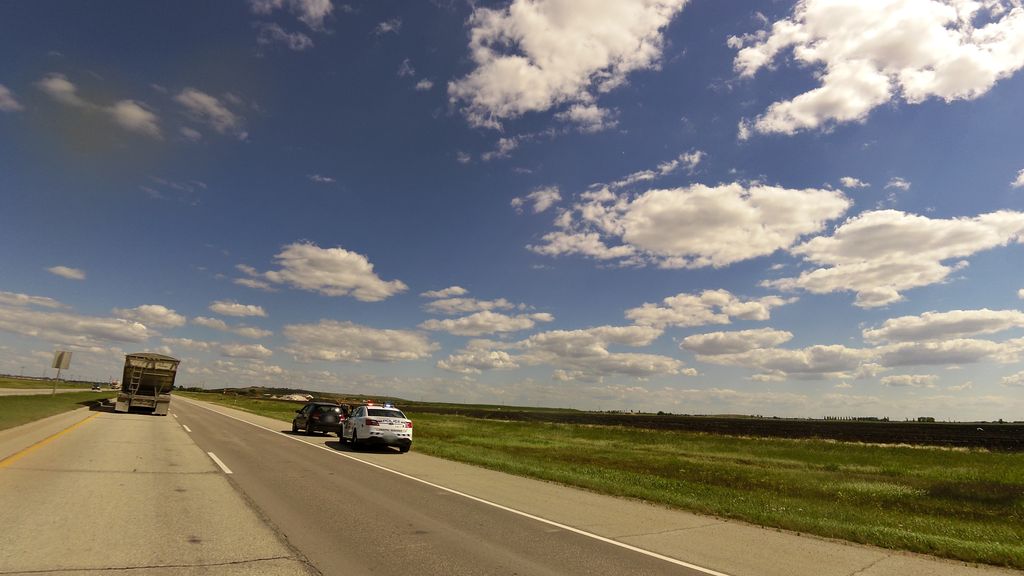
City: winnipeg